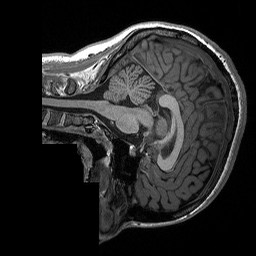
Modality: T1w
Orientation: sagittal
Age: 28
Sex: female
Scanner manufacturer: siemens
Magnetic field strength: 3 T
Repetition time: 2.3 s
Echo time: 0.00298 s